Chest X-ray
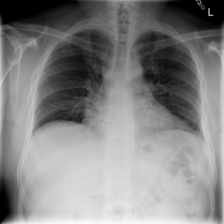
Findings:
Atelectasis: positive
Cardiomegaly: negative
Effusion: negative
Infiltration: negative
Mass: negative
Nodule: negative
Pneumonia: negative
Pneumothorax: negative
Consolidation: negative
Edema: negative
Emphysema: negative
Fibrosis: negative
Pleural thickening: negative
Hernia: negative